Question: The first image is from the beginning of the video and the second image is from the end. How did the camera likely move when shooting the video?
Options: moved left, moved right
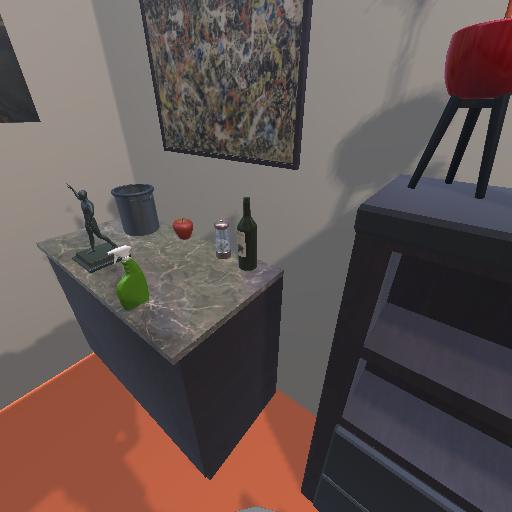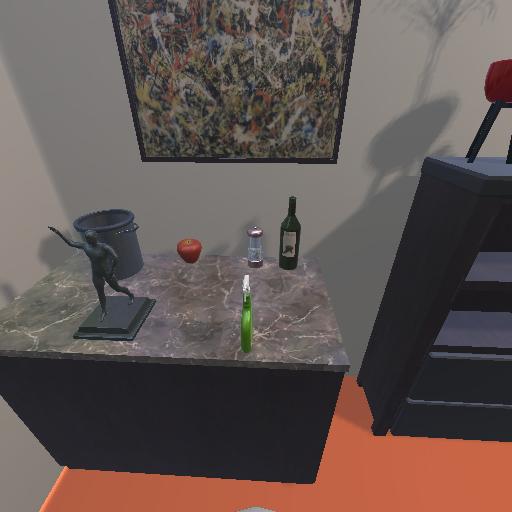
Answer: moved left